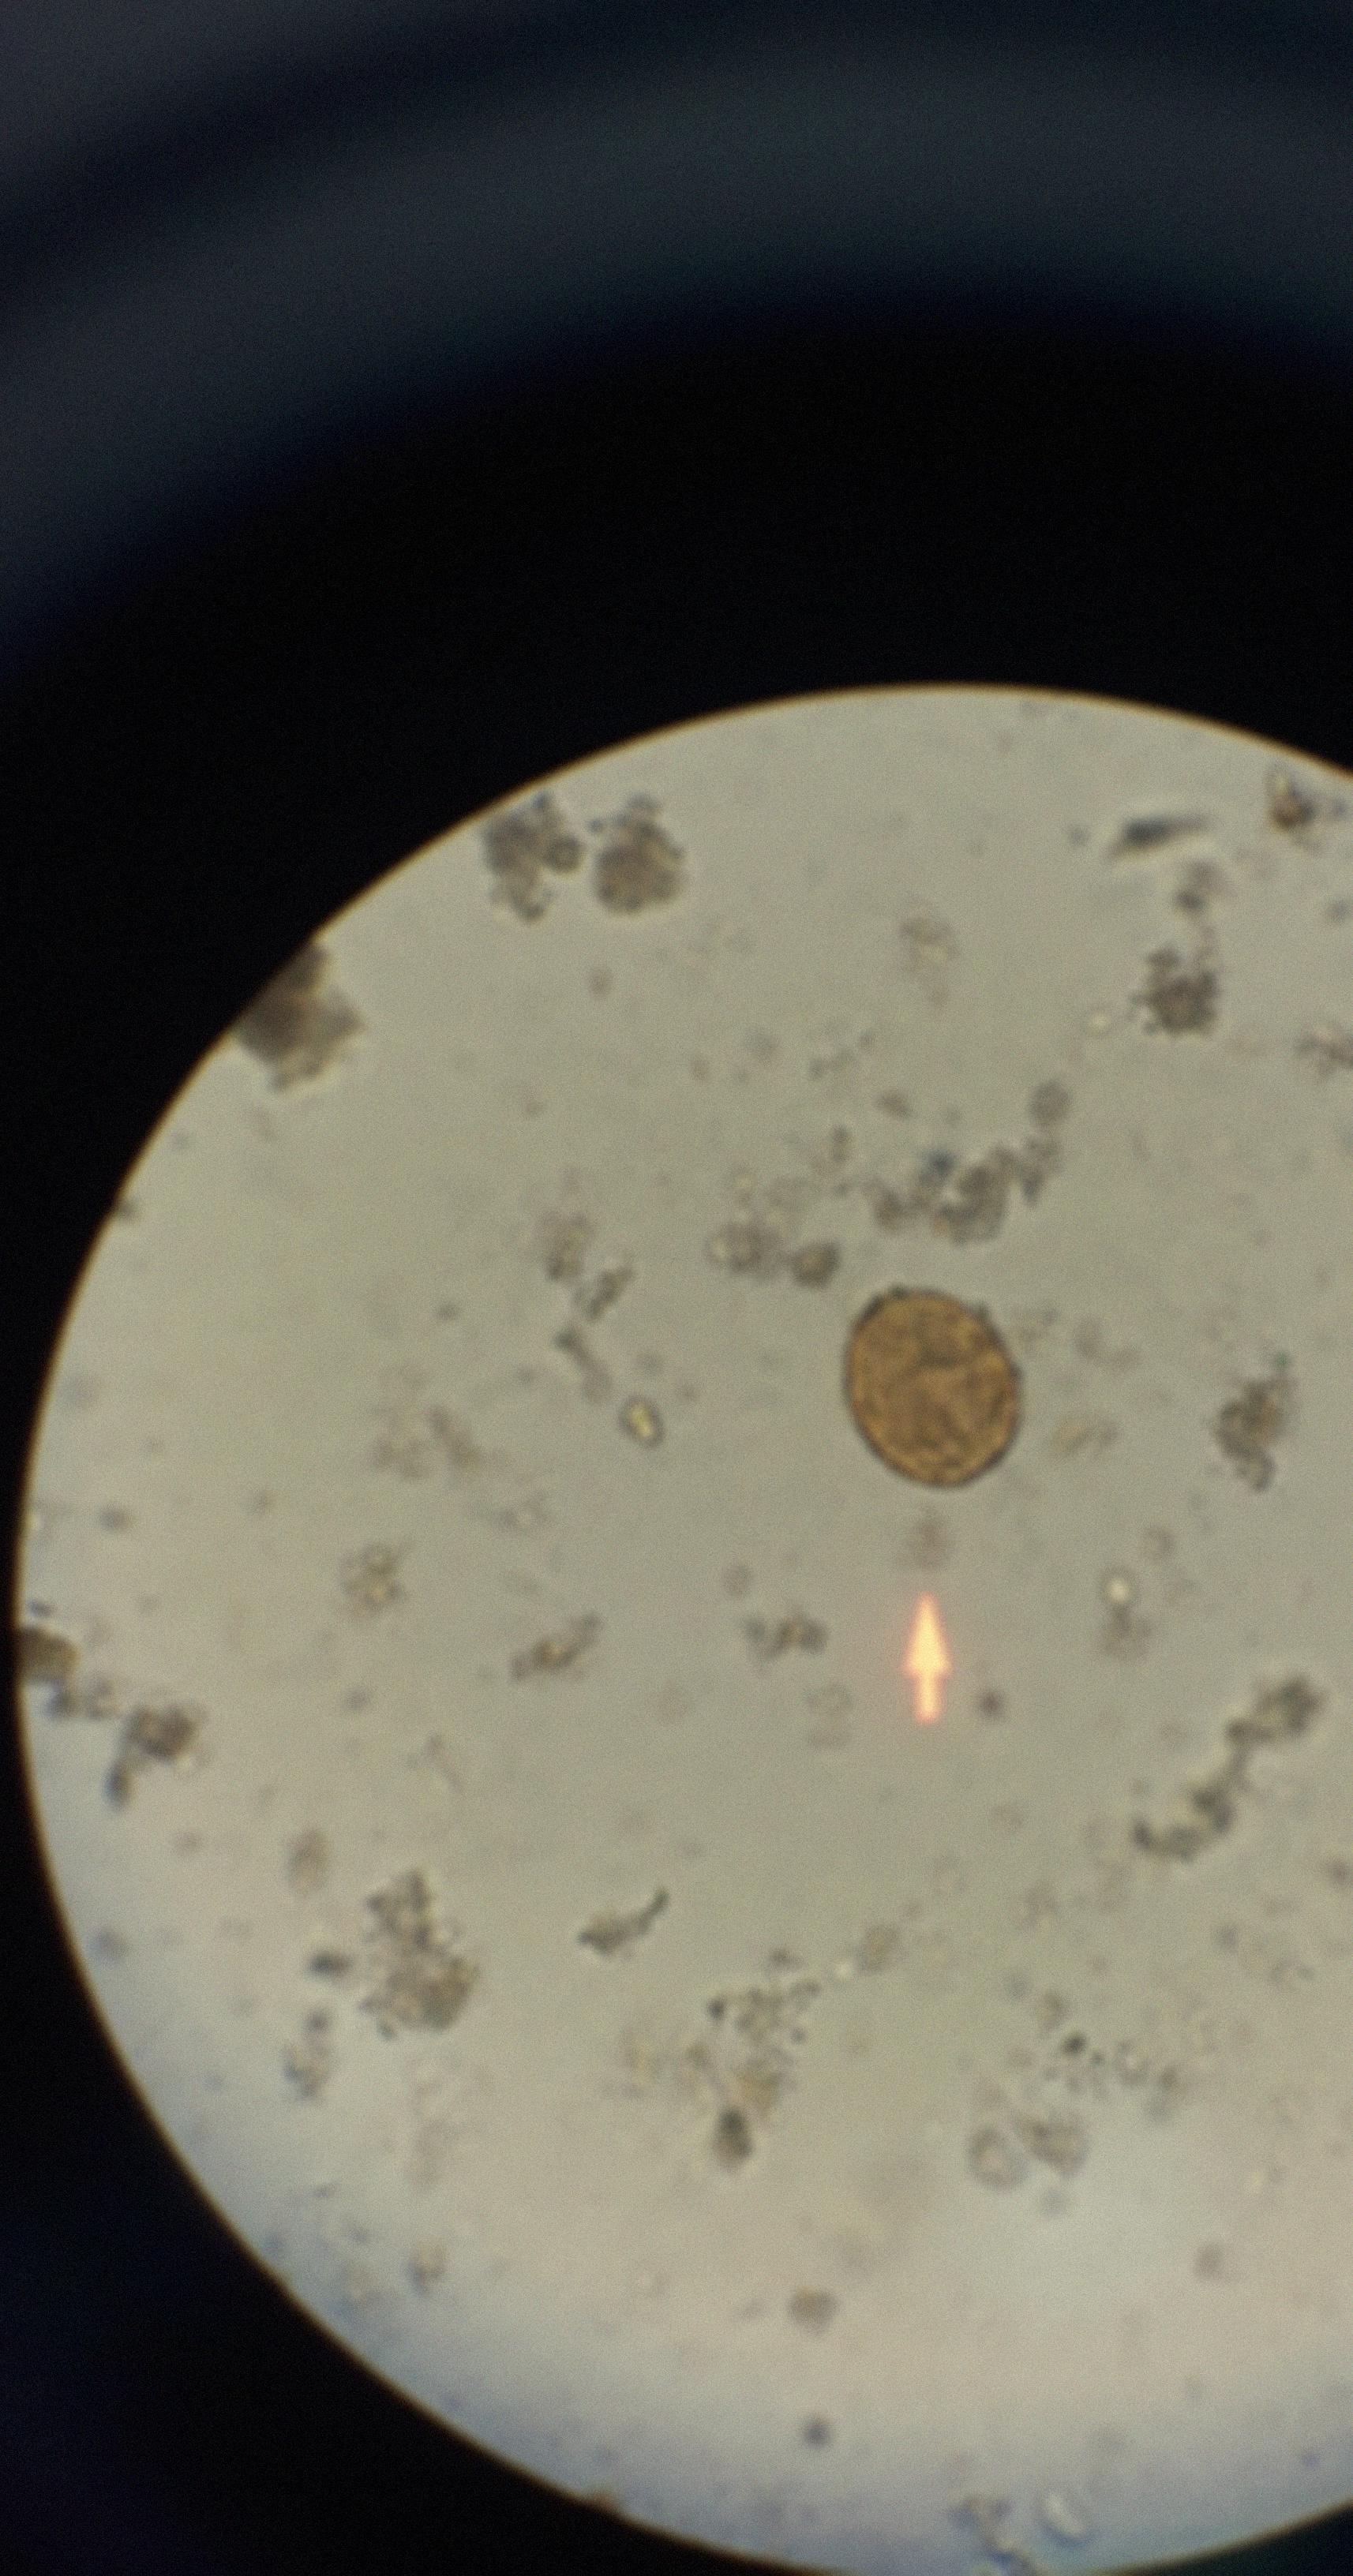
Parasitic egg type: Ascaris lumbricoides